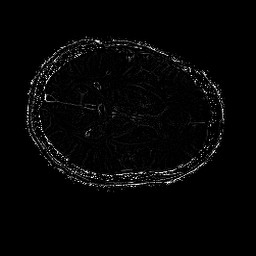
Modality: SWI
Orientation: axial
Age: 35
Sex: male
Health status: ill
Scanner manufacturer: philips
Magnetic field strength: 3 T
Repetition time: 0.031 s